Question: I create it a program that asks for raw and columns after that asks you to put numbers to the dimensional array. This arrays inputs to a file. When i open the file i can't see the array.
'''
#include <stdio.h>
#include <stdlib.h>
#include <curses.h>
int main () {
FILE *fp;
int n,m;
int i,j;
float b;
char filename[100];
int getfloat(float *);
printf("Number of rows
");
scanf("%d",&n);
printf("Number of colums
");
scanf("%d",&m);
float s[n][m];
for (i=1;i<=n;i++)
{
for (j=1;j<=m;++j)
{
printf("Insert number %d",i);
printf(",%d
", j);
scanf("%f",&b);
s[i][j]=b;
}
}
printf("Enter file name
");
scanf("%s", filename);
// ****print file****
fp=fopen(filename,"w+");
if(fp!=NULL)
{
fputs(s,fp);
fprintf("%c",s);
}
fclose(fp);
return 0;
'''
the only thing i see is this

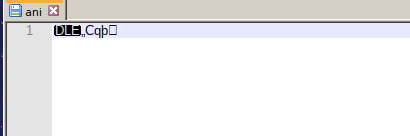
Answer: If you want a list of numbers, probably in some kind of grid in the file, then at the minimum you want a loop such as the following:
'''
for (int i=0; i<n; ++i)
{
for (int j=0; j<m; ++j)
{
fprintf(fp, "%f ", s[i][j]);
}
fprintf(fp, "
");
}
'''
See <URL> for documentation on the format specifiers; you'll probably want to tweak that to get better-looking values.
Also, again, note that arrays start from 0. Your initial read loop skips the very first element, and writes past the end of the actual array.